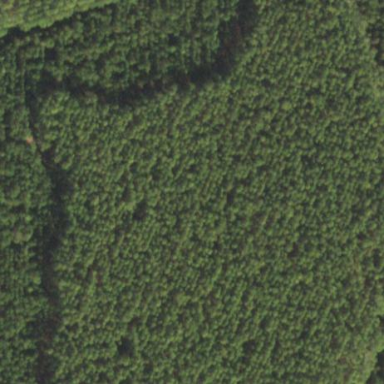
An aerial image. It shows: Forest dominated by needle-leaved trees.